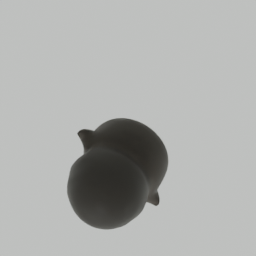
Label: animals